Question: I have been working on a webApp which should be able to perform tasks only by using AJAX. It seems to work pretty good, but I am running into a problem, because I do not store 'Session' variables on the public site.
My login procedure is similar to iCloud's. You arrive to one page asking for a login. Your login is sent to a server using AJAX and returns a 'true' or 'false'. If true, the login box disappears and you are ready to work with the applications.

When you Are looking at the image above, you shall see the two green boxes as the exact same site, without any URL refreshes or anything. It is simply the same page.
The Pink boxes represents Apache Servers that hasn't registered any 'Sessions'. My Session Class has been builded using the 'session_set_save_handler' idea.
'''
session_set_save_handler(
array($this, 'open'),
array($this, 'close'),
array($this, 'read'),
array($this, 'write'),
array($this, 'destroy'),
array($this, 'gc')
);
'''
I can't seem to figure out a way for the public site to ask for data on the 'pink' servers without a Session ID. Could anybody tell me the idea behind the 'session_set_save_handler' idea as if I was 6 years old? I have read the PHP manual for details, but it really confuses me.
If anybody knows about how this communication method could work properly, please tell me. All of the Apache Servers are connected through a LAN network, and are able to communicate. Also they all have access to the same 'Session Class' in an Apache include Library.
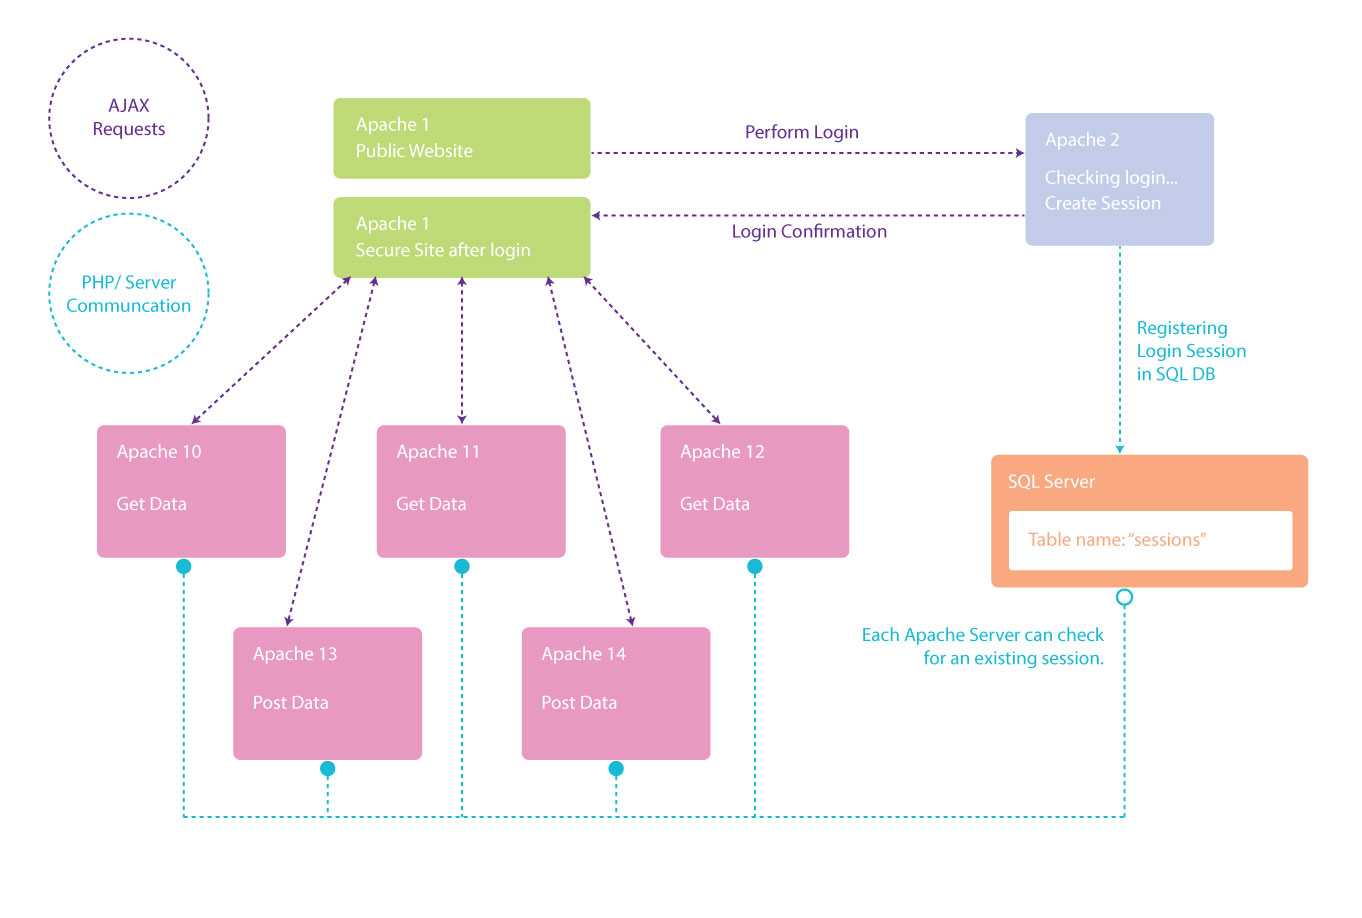
Answer: It appears the problem you are having can be solved using distributed sessions.
Using memcached you can provide a central point for all session data that any connected server can share.
If you are using linux, the below code demonstrates how commenting out local file session handling, and replacing it with memcache can allow you to share session data.
'''
~$ cat /etc/php5/apache2/php.ini | grep -i session
[Session]
;session.save_handler = files
session.save_handler = memcache
session.save_path = "tcp://127.0.0.1:11211"
'''
For an in depth explanation visit: <URL>